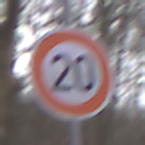
Verkehrszeichen: Geschwindigkeit20
Umgebung: Outdoor, Nature
Tageszeit: MorningAfternoon
Wetter: Overcast
Licht: Natural
Jahreszeit: Autumn
Kontrast: LowContrast